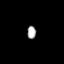
Tissue: prostate
Cell type: T cells
Senescence score: 0.7234
Nuclear area (px): 111
Mean DAPI intensity: 173.252